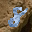
Label: 8